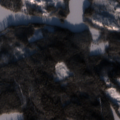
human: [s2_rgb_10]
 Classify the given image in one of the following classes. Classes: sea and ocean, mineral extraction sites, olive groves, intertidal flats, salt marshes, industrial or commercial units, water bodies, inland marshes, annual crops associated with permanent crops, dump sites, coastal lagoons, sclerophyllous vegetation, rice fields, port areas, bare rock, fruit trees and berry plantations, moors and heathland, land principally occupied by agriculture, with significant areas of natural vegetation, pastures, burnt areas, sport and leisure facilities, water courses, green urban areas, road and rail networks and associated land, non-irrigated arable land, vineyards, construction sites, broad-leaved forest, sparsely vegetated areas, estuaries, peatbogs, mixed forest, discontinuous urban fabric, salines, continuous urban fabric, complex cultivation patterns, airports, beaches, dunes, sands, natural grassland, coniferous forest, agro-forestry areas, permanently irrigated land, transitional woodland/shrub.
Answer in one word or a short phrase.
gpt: coniferous forest, mixed forest, transitional woodland/shrub, water bodies